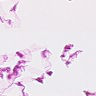
Metastatic tissue present: no